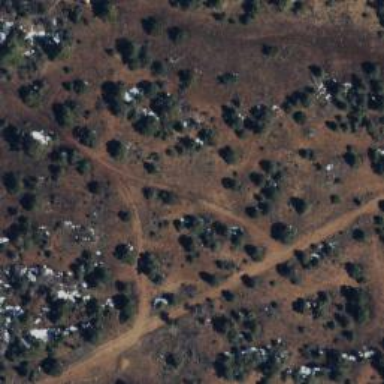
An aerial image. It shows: Path.